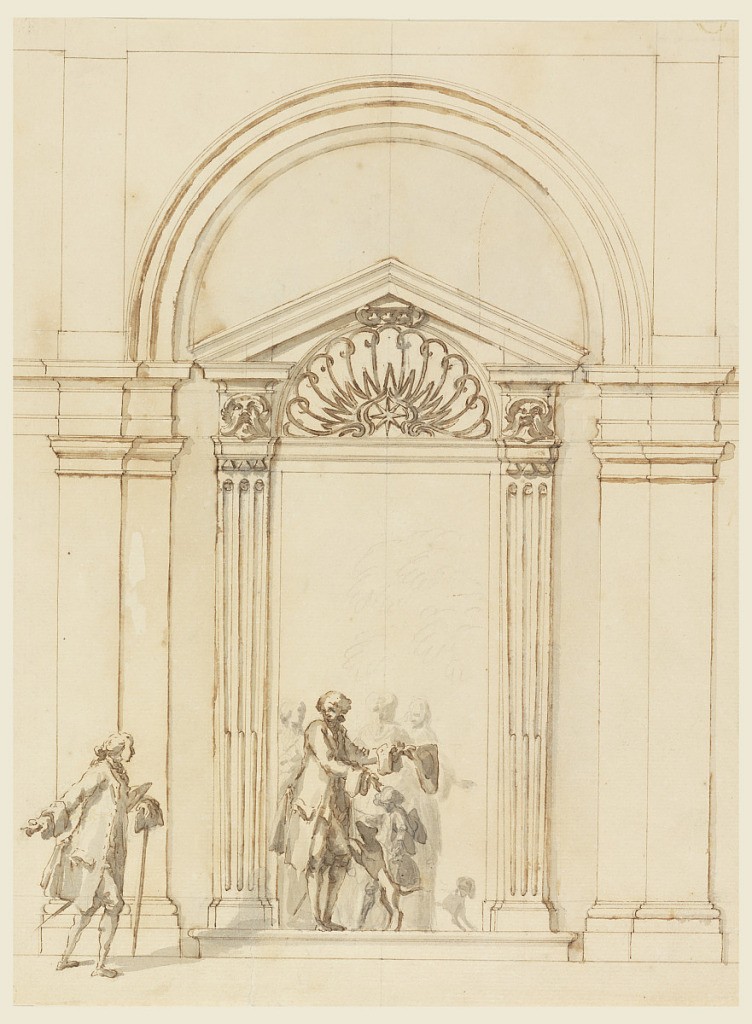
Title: Doorway, Loggia, Ground Floor, Villa Albani, Rome, Italy
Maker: Carlo Marchionni, Italian, 1702–1786
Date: ca. 1780
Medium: Graphite, pen and sepia ink, brush and gray watercolor on brown-gray paper
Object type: Drawing
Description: The door case has laterally fluted pillars, tapered towards the base. Above the entablature are capitals with a mask in front, supporting the oblique cornices of a triangular pediment. In the center is a lunette with a railing, including a star. A man walks at left towards the door, in which another awaits him, with his dog standing beside him. Behind him are a boy, a man, two women, a dog, and a tree.